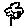
Label: flower